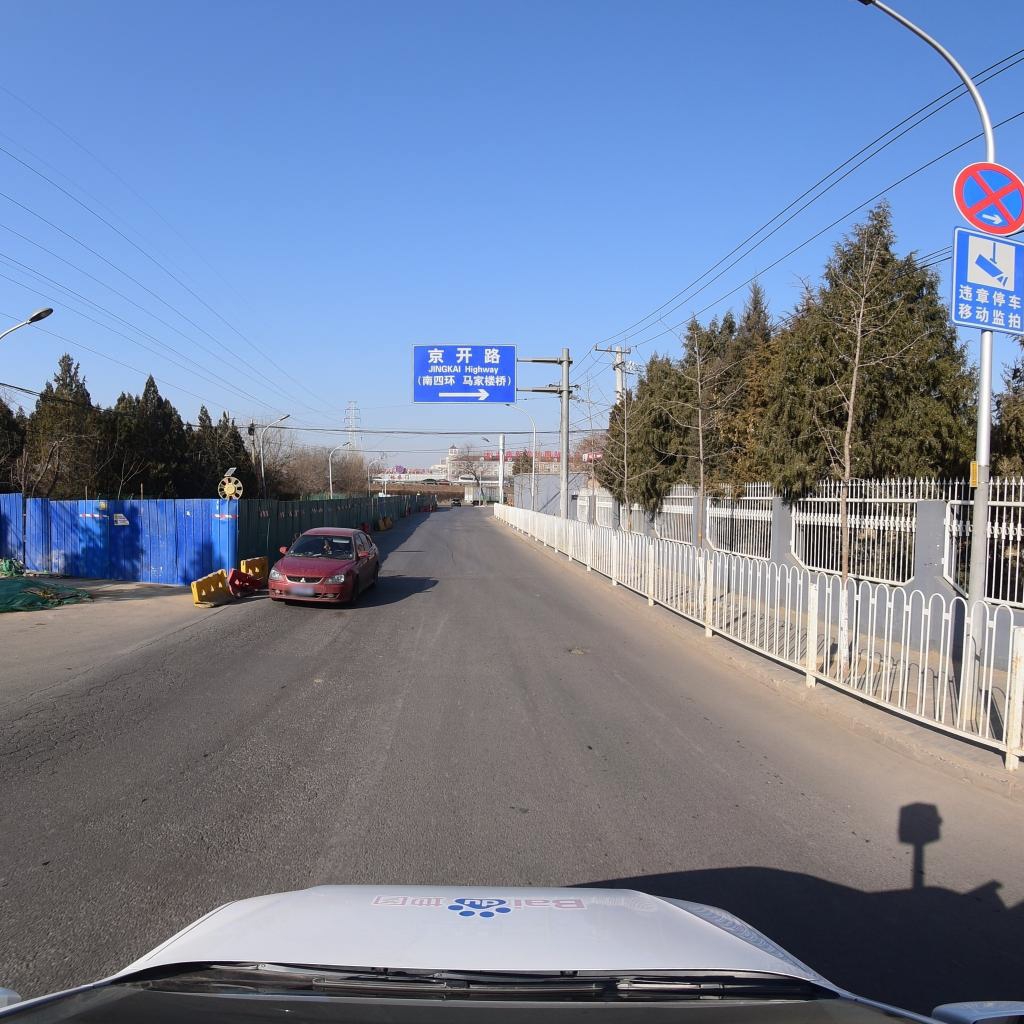
Region: Fengtai
Road damage annotations: pothole, alligator crack